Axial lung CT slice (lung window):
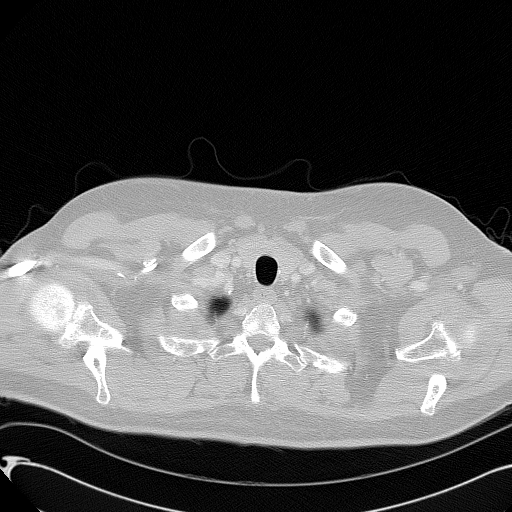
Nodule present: no